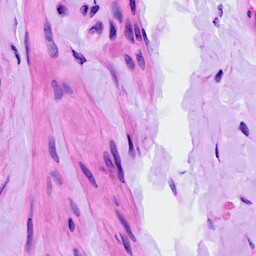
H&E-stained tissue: Ovarian